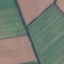
Land use / land cover class: AnnualCrop